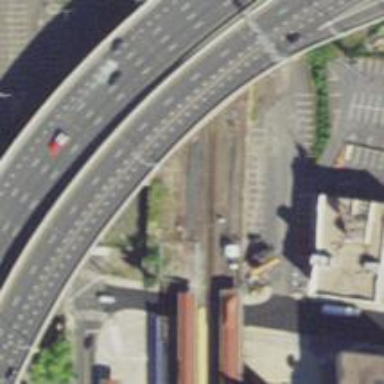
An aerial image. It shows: Railway track.